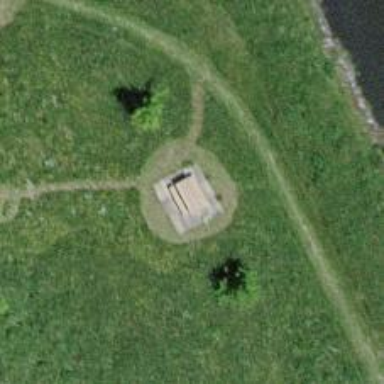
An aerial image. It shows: Picnic table located in leisure land area.